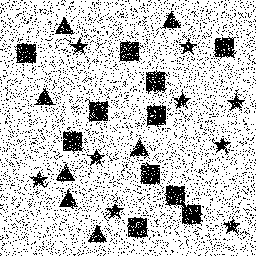
Squares: 11
Triangles: 7
Stars: 9
Total shapes: 27